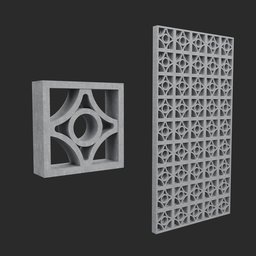
Label: architecture